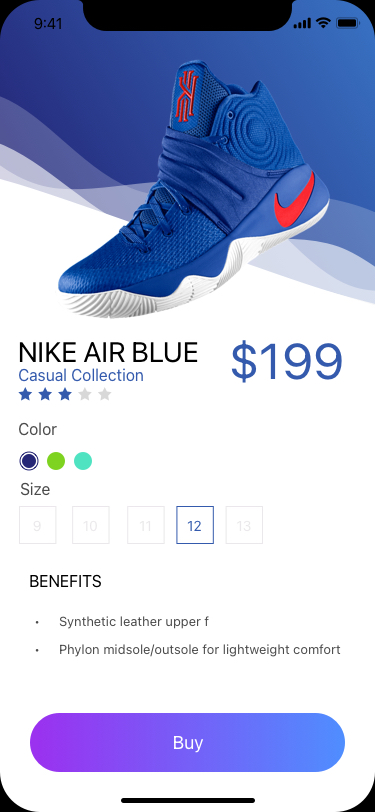
Text in this UI design:
NIKE AIR BLUE
Casual Collection
9
10
11
12
13
Size
$199
Color
	•	Synthetic leather upper f
	•	Phylon midsole/outsole for lightweight comfort
BENEFITS